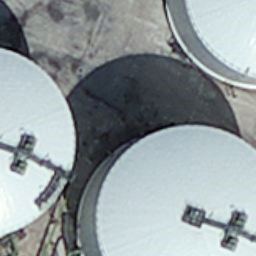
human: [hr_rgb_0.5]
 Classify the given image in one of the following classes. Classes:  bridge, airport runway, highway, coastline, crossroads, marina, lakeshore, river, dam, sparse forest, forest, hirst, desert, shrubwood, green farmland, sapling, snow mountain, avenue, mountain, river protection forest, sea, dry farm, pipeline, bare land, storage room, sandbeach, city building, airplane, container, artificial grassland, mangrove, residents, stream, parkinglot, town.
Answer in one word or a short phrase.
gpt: storage room